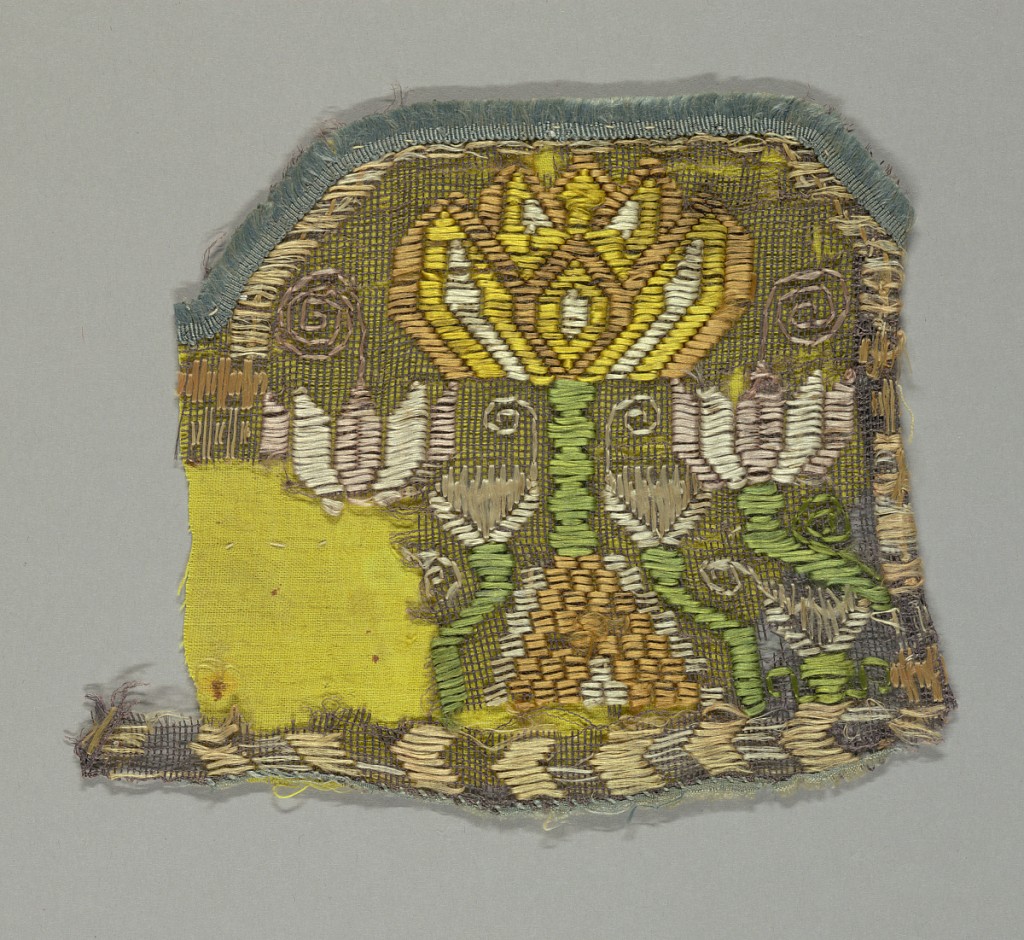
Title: Fragment
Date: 17th century
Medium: linen, silk Technique: appliqué on gauze weave
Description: Border fragment with multi-colored silk embroidery on velvet linen gauze in a symmetrical floral pattern.